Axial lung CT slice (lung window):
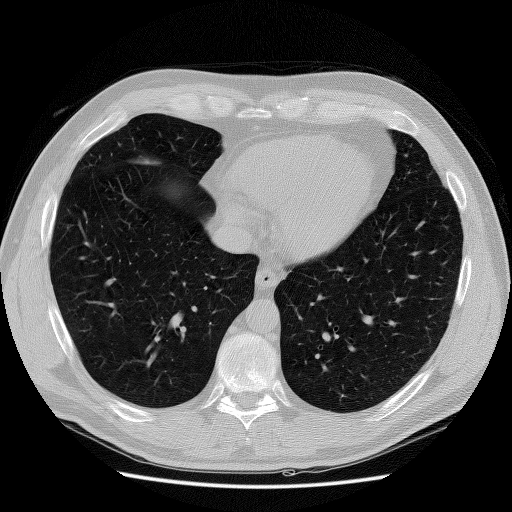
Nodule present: no